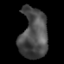
Tissue: lung
Cell type: Epithelial cells
Senescence score: 0.1955
Nuclear area (px): 1333
Mean DAPI intensity: 76.816